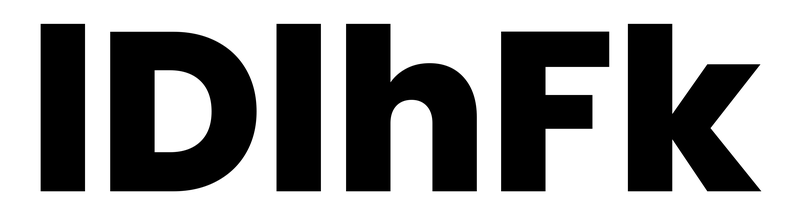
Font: Poppins-ExtraBold